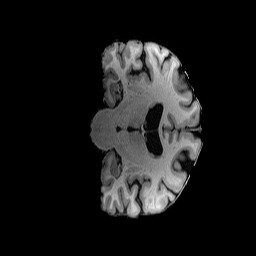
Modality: T1w
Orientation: coronal
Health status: healthy